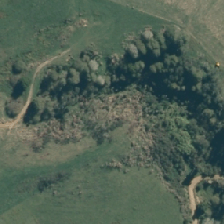
Land cover: manuka_kanuka